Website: lowes
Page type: receipt
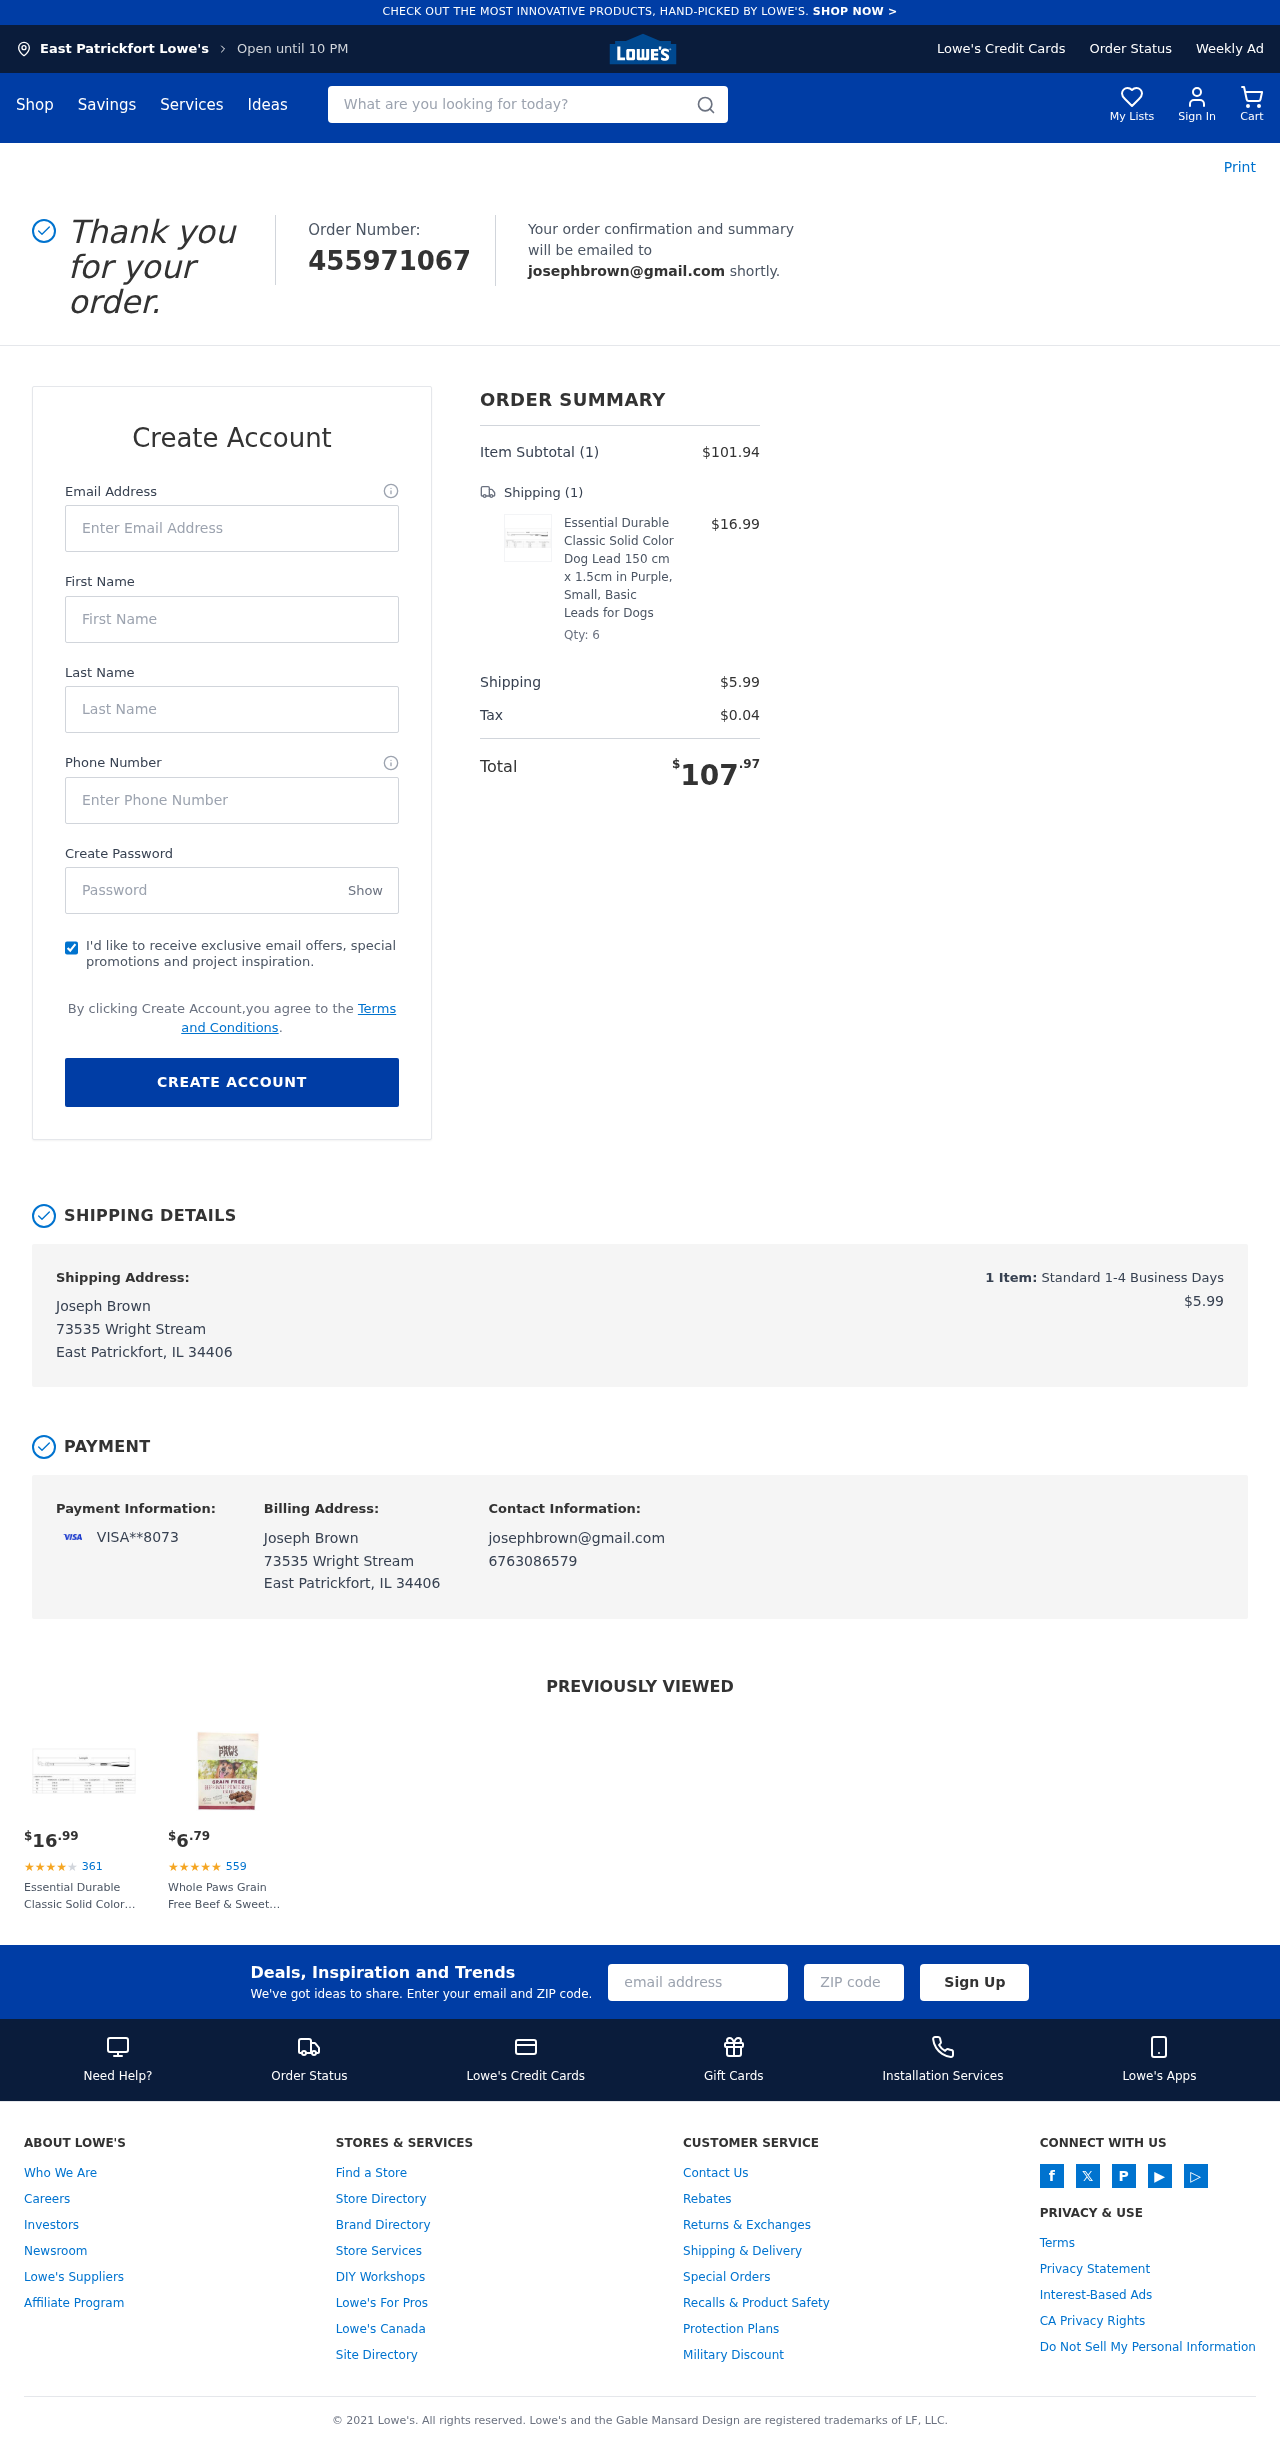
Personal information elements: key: PII_CARD_LAST4
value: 8073
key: PII_CARD_TYPE
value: VISA
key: PII_CITY
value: East Patrickfort
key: PII_EMAIL
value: josephbrown@gmail.com
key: PII_FULLNAME
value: Joseph Brown
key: PII_PHONE
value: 6763086579
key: PII_STREET
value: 73535 Wright Stream
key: PII_FIRSTNAME
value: Joseph
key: PII_LASTNAME
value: Brown
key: PII_CITY_STATE_ZIP
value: East Patrickfort, IL 34406
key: PII_FULLNAME2
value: Joseph Brown
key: PII_FULLNAME3
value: Joseph Brown
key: PII_FIRSTNAME2
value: Joseph
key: PII_FIRSTNAME3
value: Joseph
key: PII_LASTNAME2
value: Brown
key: PII_LASTNAME3
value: Brown
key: PII_FIRSTNAME_DERIVED
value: Joseph
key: PII_LASTNAME_DERIVED
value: Brown
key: PII_FULLNAME_DERIVED
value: Joseph Brown
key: PII_NAME_FULL_DERIVED
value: Joseph Brown
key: PII_POSTCODE
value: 34406
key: PII_STATE_ABBR
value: IL
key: PII_POSTCODE_FULL
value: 34406
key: PII_CITY_STATE
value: East Patrickfort, IL
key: PII_POSTCODE_NUMERIC
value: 34406
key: PII_EMAIL2
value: josephbrown@gmail.com
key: PII_EMAIL3
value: josephbrown@gmail.com
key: PII_PHONE_LINE
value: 6579
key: PII_PHONE_SUFFIX
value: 6579
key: PII_PHONE2
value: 6763086579
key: PII_PHONE3
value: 6763086579
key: PII_PHONE_NUMERIC
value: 6763086579
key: PII_PHONE_LINE_NUMERIC
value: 6579
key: PII_PHONE_SUFFIX_NUMERIC
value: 6579
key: PII_PHONE2_NUMERIC
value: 6763086579
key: PII_PHONE3_NUMERIC
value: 6763086579
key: PII_PHONE_DIGITS
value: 6763086579
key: PII_PHONE_LAST4
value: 6579
Product elements: key: PRODUCT1_NAME
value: Essential Durable Classic Solid Color Dog Lead 150 cm x 1.5cm in Purple, Small, Basic Leads for Dogs
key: PRODUCT1_PRICE
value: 16.99
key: PRODUCT1_QUANTITY
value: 6
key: PRODUCT2_NAME
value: Whole Paws Grain Free Beef & Sweet Potato Recipe Dog Biscuits, 16 oz
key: PRODUCT2_NUM_RATINGS
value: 559
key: PRODUCT2_PRICE
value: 6.79
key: PRODUCT1_PRICE2
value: $16.99
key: PRODUCT1_RATING2
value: ★
★
★
★
★
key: PRODUCT1_NUM_RATINGS2
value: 361
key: PRODUCT1_NAME2
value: Essential Durable Classic Solid Color Dog Lead 150 cm x 1.5cm in Purple, Small, Basic Leads for Dogs
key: PRODUCT2_RATING
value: ★
★
★
★
★
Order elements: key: ORDER_ID
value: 455971067
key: ORDER_NUM_ITEMS
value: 1
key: ORDER_SUBTOTAL
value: $101.94
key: ORDER_NUM_ITEMS2
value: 1
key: ORDER_SHIPPING_COST
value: $5.99
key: ORDER_TAX
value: $0.04
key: ORDER_TOTAL
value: $107.97
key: ORDER_NUM_ITEMS3
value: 1
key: ORDER_SHIPPING_COST2
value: $5.99
Search elements: key: HEADER_SEARCH
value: What are you looking for today?